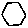
Label: hexagon